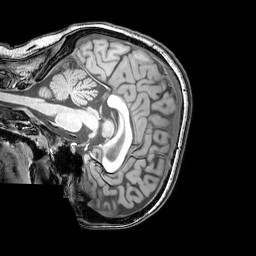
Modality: T1w
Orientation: sagittal
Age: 22
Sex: female
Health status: healthy
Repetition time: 0.081 s
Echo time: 0.037 s